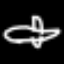
Label: airplane